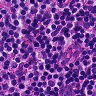
Metastatic tissue present: no